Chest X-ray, AP view. Patient: 73 years old, sex F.
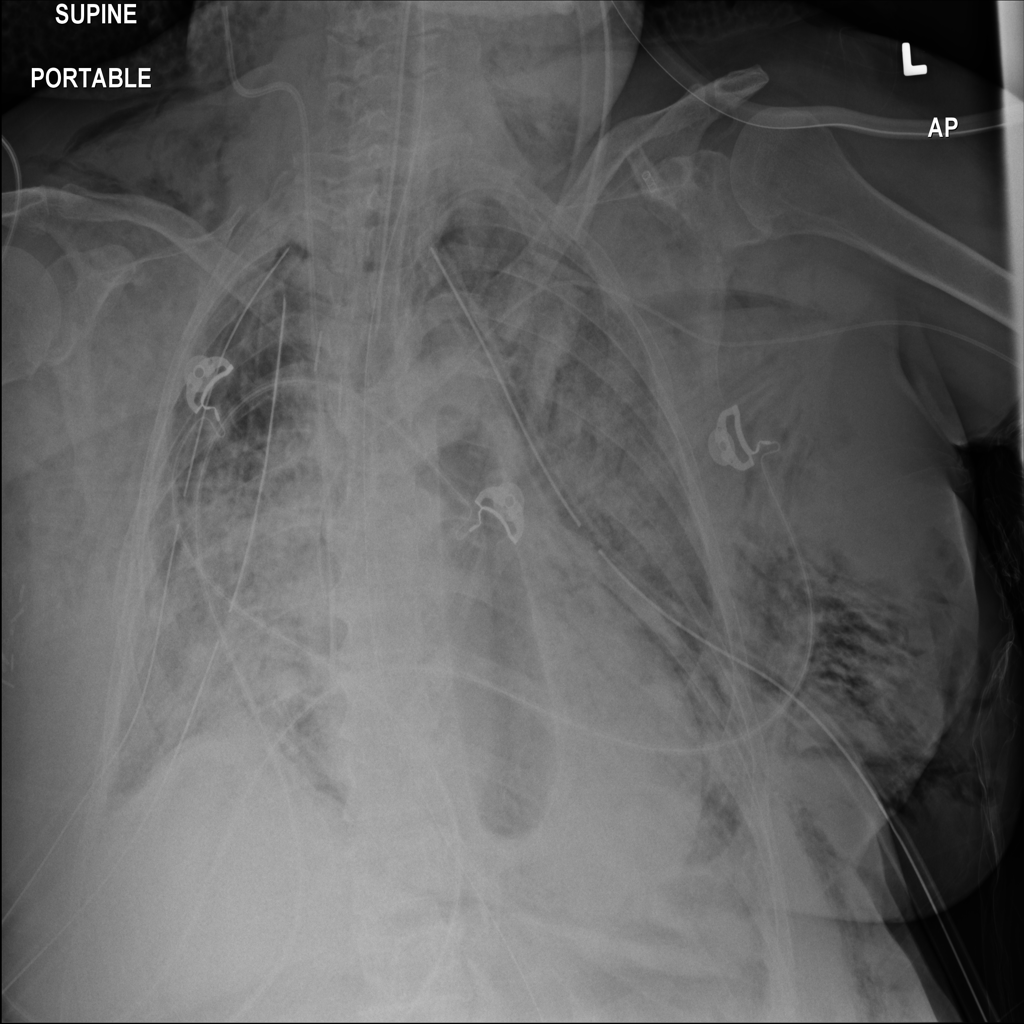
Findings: Emphysema, Infiltration, Pneumothorax